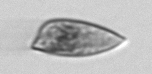
Label: Prorocentrum_dentatum